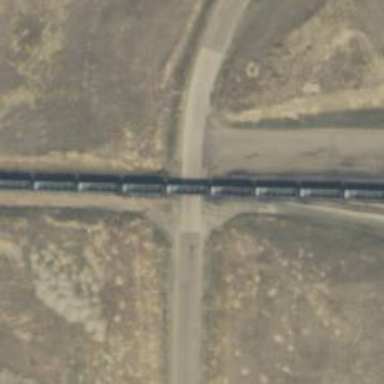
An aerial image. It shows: Railway level crossing.